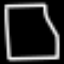
Label: square